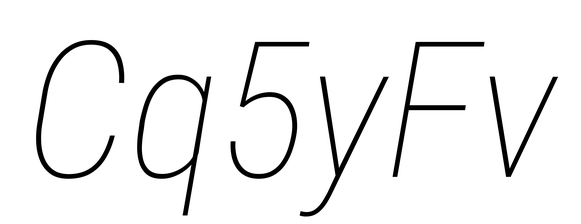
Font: Roboto-Italic_Condensed_Thin_Italic